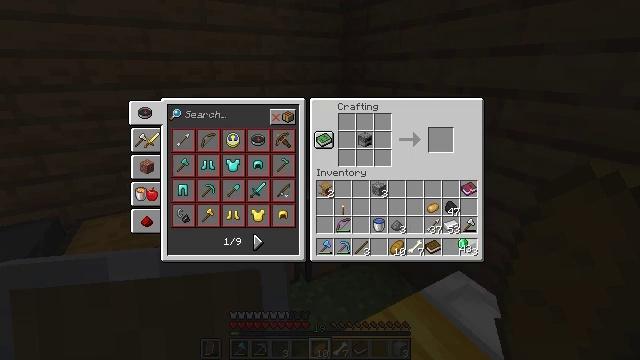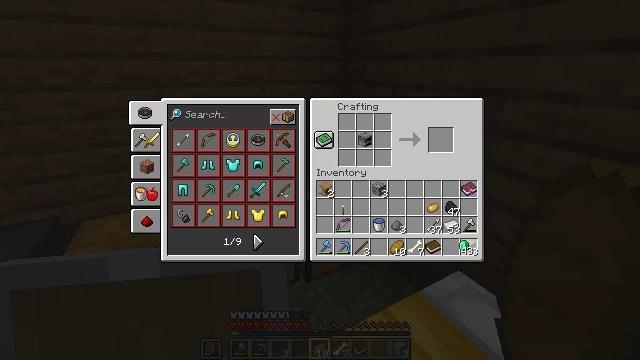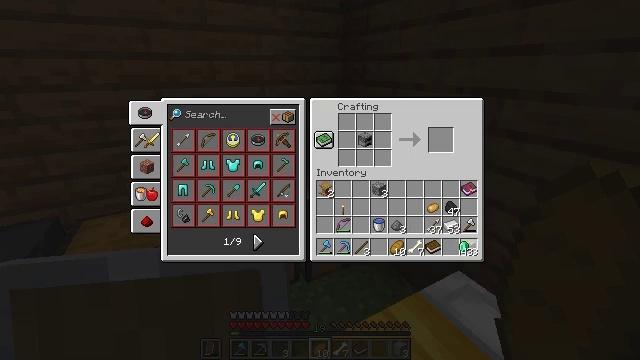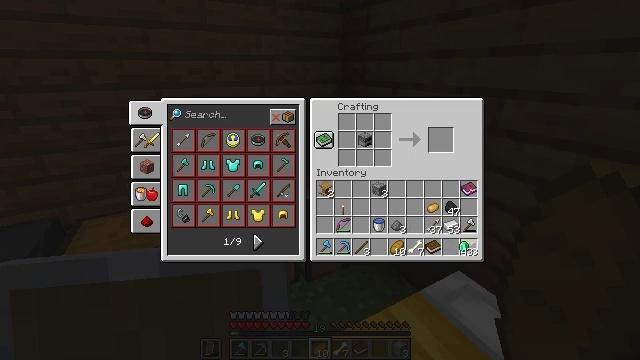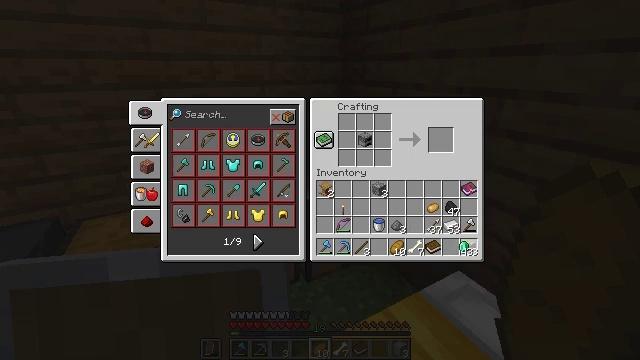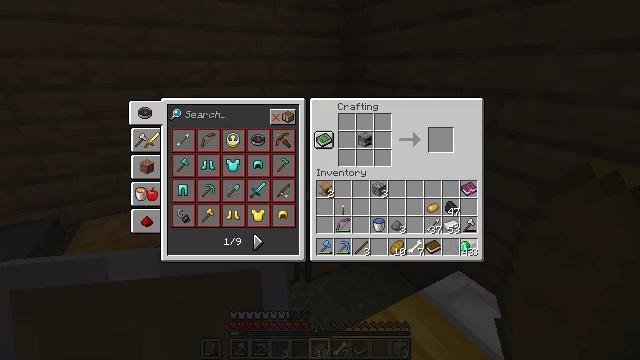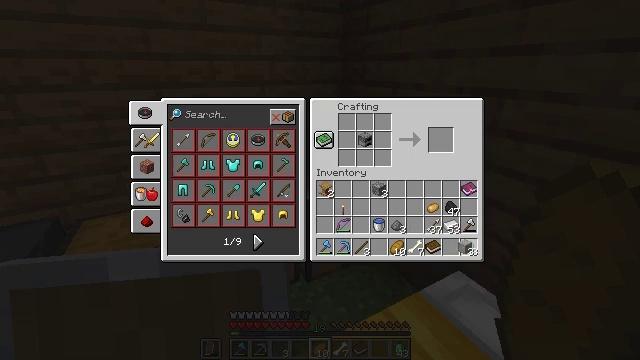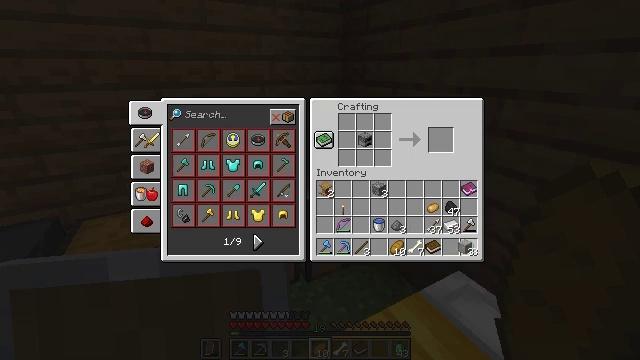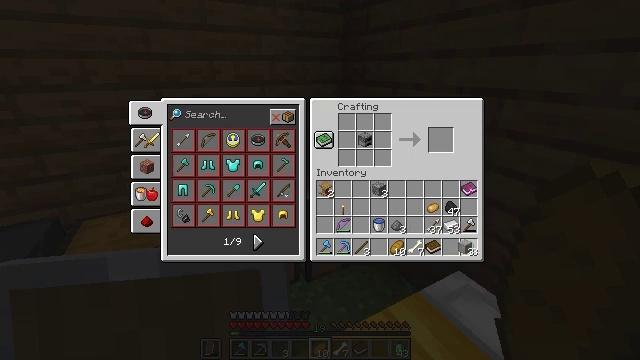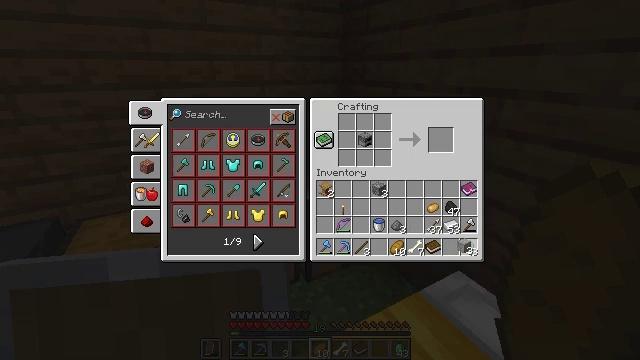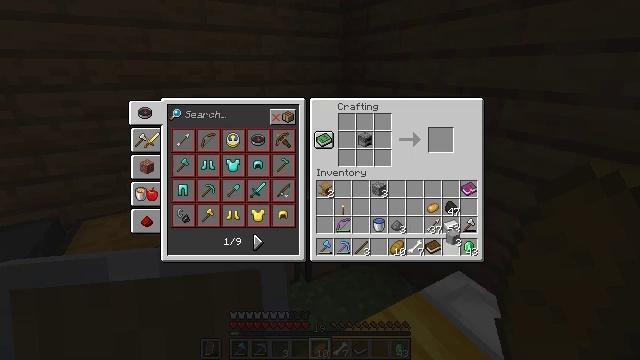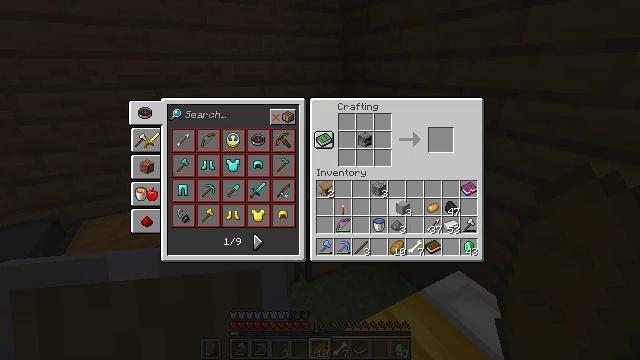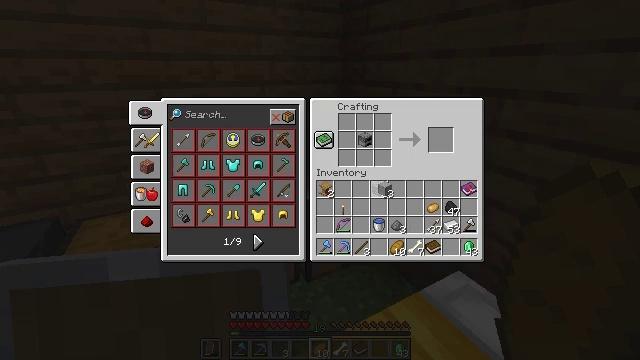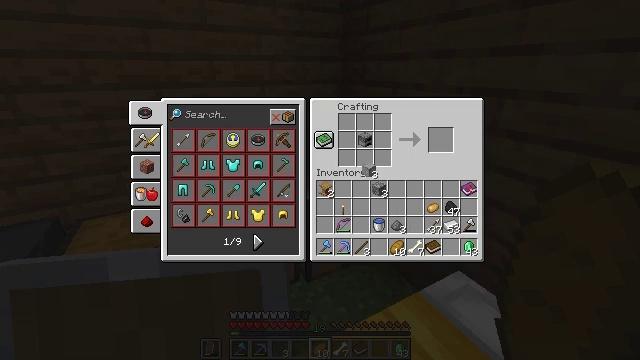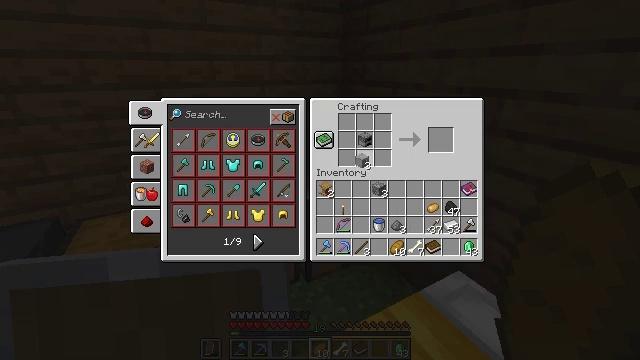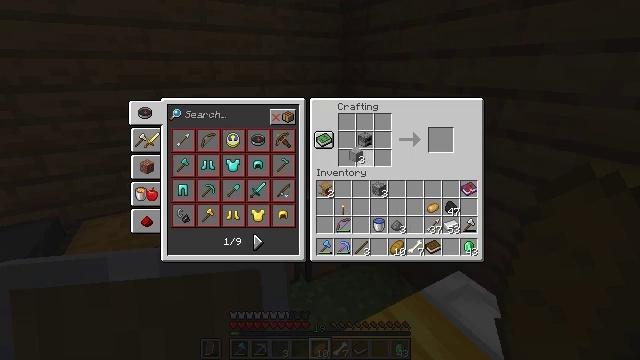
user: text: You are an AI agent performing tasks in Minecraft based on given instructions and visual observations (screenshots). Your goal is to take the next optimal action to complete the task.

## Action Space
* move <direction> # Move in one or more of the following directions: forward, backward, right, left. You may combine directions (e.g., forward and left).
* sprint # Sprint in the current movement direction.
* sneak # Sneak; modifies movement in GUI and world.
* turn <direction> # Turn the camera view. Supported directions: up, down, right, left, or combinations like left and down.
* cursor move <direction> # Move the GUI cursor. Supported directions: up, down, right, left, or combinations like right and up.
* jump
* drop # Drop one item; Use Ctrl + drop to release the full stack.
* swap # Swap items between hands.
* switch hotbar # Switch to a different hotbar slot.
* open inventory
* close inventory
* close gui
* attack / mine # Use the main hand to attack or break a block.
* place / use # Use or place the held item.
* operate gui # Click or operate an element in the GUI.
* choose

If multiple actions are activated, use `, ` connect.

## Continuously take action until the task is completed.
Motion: motion action
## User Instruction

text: Craft a blast furnace at the crafting table.
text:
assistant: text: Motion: no_op
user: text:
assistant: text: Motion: no_op
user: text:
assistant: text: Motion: operate gui
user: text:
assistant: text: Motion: operate gui
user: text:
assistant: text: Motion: operate gui
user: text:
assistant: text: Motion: no_op
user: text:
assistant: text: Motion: no_op
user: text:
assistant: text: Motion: no_op
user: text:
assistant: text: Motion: no_op
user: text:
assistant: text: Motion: cursor move left and up
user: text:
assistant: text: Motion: cursor move left and up
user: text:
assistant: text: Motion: cursor move left and up
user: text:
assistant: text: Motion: cursor move left and up
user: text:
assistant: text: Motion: cursor move left and up
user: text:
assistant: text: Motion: no_op
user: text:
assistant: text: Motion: no_op
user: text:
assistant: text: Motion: no_op
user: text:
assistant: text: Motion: no_op
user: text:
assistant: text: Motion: choose
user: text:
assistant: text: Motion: choose
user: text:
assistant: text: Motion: choose
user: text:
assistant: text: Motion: choose
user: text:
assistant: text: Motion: cursor move right, choose
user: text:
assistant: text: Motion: choose
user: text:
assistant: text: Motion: choose
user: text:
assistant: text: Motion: choose
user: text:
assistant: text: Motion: choose
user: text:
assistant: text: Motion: choose
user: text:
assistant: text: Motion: choose
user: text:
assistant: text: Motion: choose